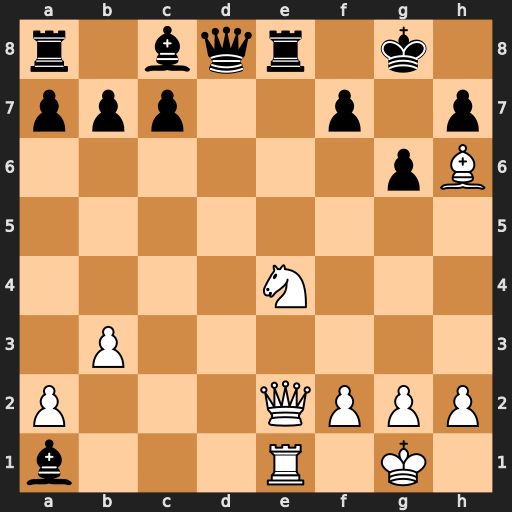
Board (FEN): r1bqr1k1/ppp2p1p/6pB/8/4N3/1P6/P3QPPP/b3R1K1
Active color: w
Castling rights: -
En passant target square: -
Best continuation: Nf6+ Bxf6 Qxe8+ Qxe8 Rxe8#